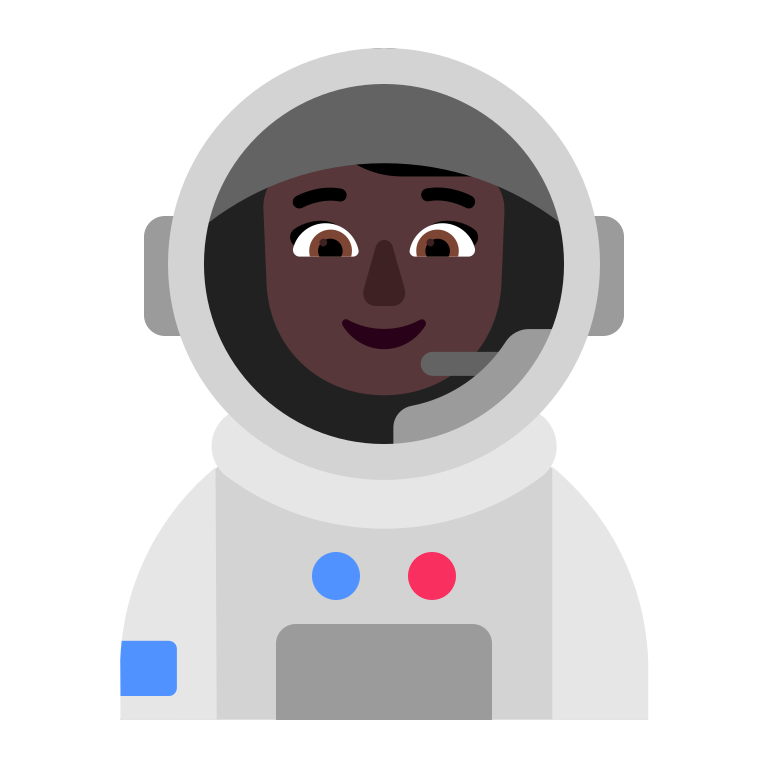
woman astronaut flat dark